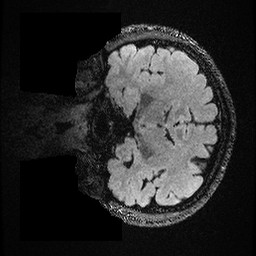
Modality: FLAIR
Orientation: coronal
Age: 35
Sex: male
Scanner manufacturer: ge
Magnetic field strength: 3 T
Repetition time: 4.802 s
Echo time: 0.1161 s